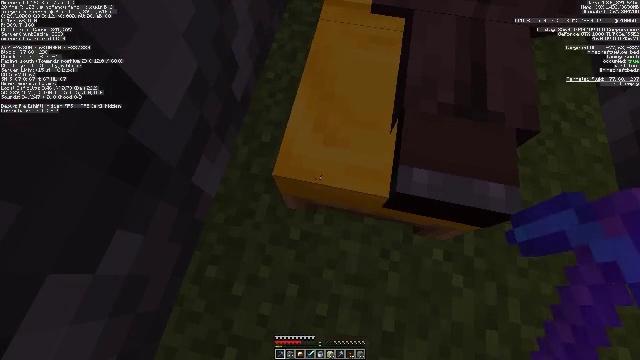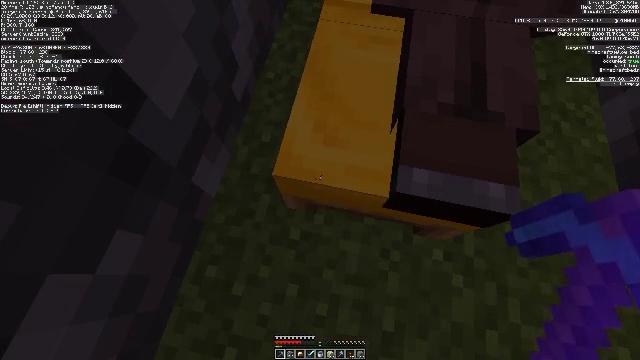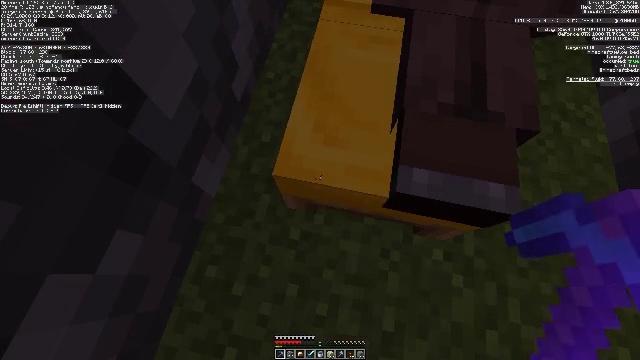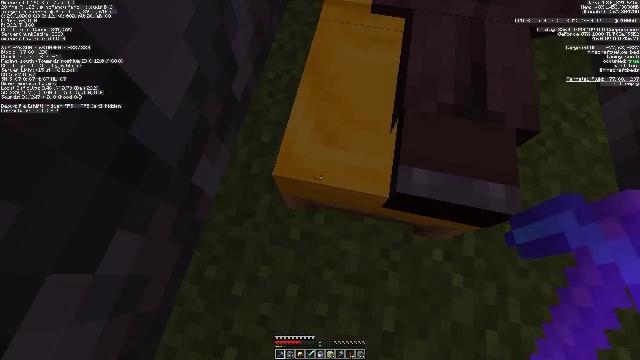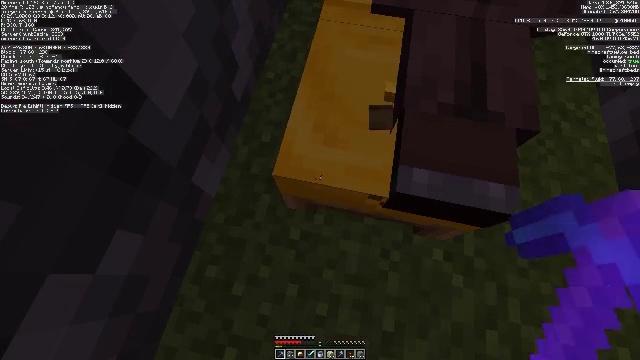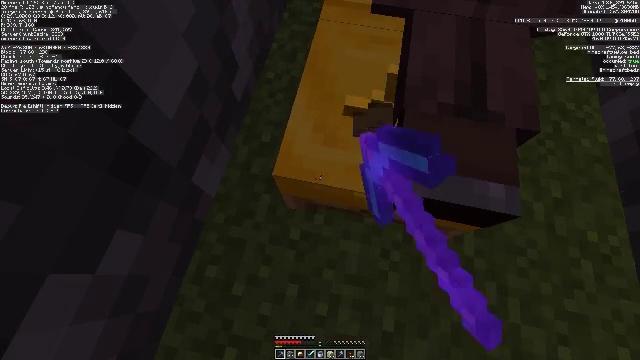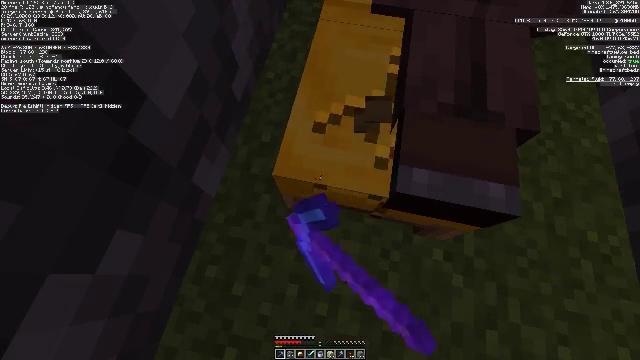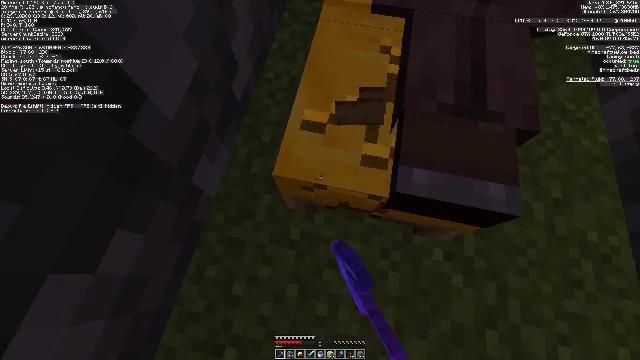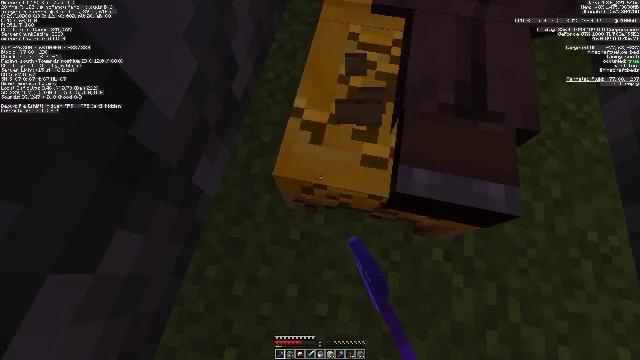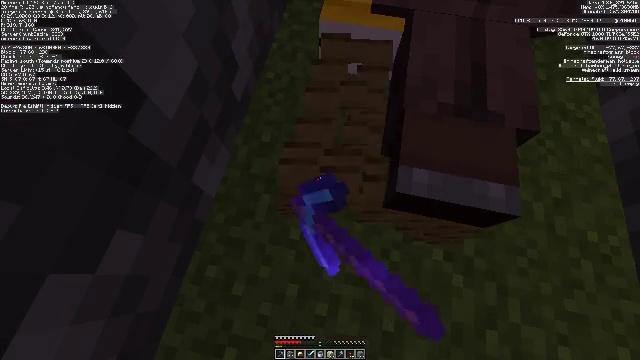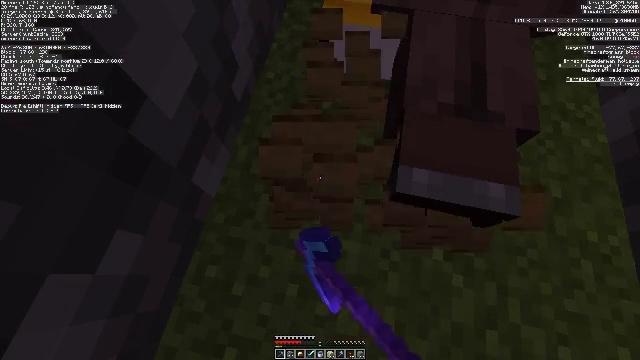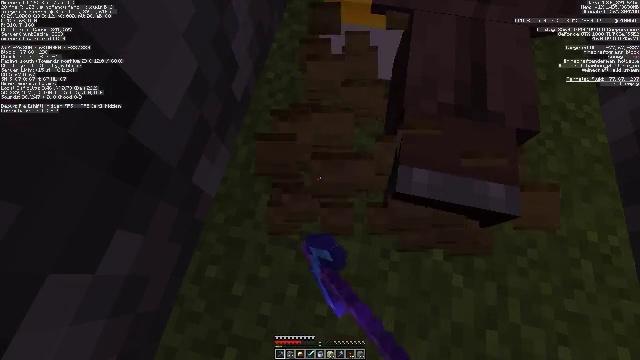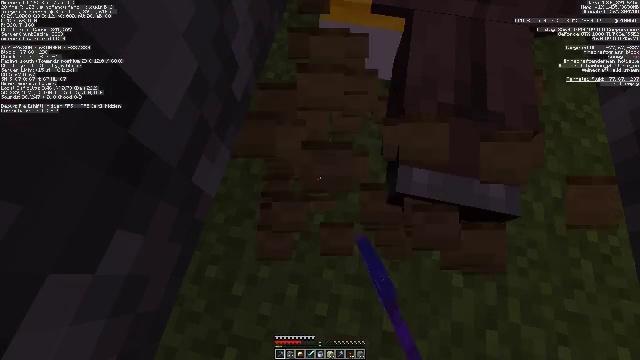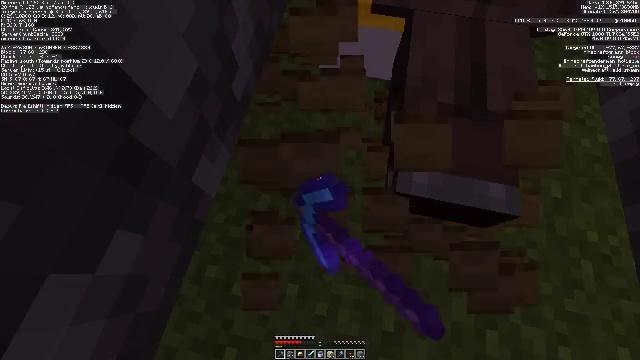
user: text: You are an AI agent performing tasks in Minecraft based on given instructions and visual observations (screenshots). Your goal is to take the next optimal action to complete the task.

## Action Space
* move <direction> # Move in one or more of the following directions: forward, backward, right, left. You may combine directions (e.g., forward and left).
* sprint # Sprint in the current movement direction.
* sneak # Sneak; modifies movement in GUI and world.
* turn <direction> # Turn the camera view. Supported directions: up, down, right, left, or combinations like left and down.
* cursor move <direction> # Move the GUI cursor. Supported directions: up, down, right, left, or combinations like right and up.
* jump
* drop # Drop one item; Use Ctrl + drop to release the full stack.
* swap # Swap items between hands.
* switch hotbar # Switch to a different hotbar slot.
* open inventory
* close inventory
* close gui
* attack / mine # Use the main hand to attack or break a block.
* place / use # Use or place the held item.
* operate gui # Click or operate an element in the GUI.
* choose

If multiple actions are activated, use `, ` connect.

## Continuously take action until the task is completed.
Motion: motion action
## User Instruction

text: Collect the yellow bed from its place.
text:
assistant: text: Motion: no_op
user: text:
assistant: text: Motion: no_op
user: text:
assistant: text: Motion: no_op
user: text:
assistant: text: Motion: attack / mine
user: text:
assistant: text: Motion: attack / mine
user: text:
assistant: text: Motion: attack / mine
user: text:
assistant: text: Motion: attack / mine
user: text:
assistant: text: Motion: attack / mine
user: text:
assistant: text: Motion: attack / mine
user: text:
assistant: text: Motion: attack / mine
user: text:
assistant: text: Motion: attack / mine
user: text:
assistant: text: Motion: attack / mine
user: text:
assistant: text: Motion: attack / mine
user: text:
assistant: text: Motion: attack / mine